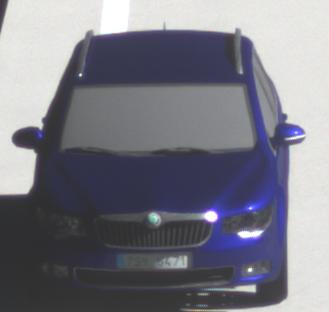
Make: Skoda
Model: Superb Combi 1.4 TSI
Detailed model: Superb (II) Combi
Model produced from: 2010/01
Model produced until: 2011/10
Doors: 5
Color: blue
Road condition: dry road
Daytime: morning or afternoon
Contrast: high contrast